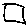
Label: square